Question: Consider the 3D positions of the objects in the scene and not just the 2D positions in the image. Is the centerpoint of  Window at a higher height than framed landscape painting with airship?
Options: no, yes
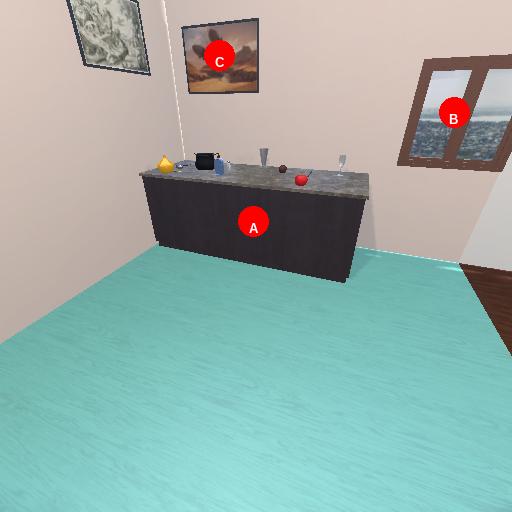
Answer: no